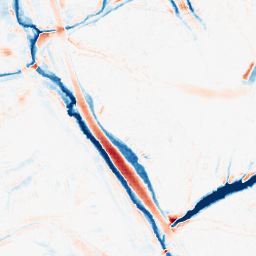
Category: morphological
Decomposition family: tophat_combined
Decomposition parameters: size: 10
Upsampling method: sinc_blackman
Upsampling parameters: scale: 8
kernel_size: 16
Upsampling scale: 8